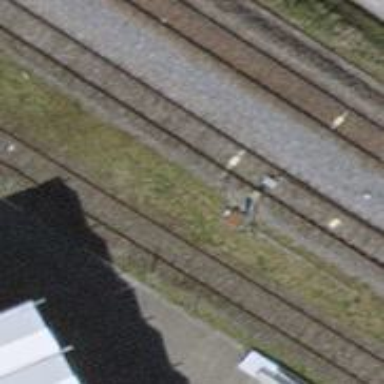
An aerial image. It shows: Railway switch.